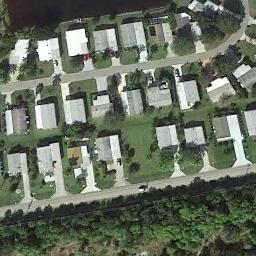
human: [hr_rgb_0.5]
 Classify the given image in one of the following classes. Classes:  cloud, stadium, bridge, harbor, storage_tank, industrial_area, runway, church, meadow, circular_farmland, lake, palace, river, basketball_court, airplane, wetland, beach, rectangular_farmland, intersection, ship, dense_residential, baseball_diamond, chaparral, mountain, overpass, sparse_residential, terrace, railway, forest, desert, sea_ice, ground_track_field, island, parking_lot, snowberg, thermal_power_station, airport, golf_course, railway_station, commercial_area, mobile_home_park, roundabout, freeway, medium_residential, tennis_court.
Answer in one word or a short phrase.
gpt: mobile_home_park